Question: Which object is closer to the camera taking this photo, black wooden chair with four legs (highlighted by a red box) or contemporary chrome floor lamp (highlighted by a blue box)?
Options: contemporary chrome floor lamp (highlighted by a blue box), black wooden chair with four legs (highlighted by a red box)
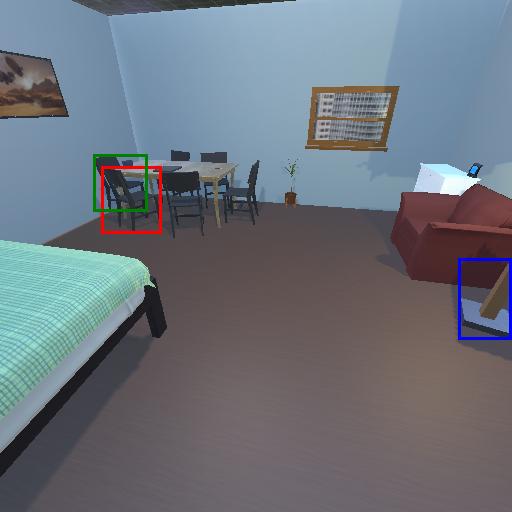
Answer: contemporary chrome floor lamp (highlighted by a blue box)